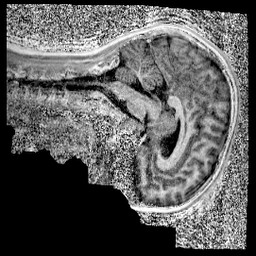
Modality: UNIT1
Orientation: sagittal
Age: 11
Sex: male
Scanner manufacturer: siemens
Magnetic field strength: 3 T
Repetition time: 4 s
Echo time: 0.00299 s